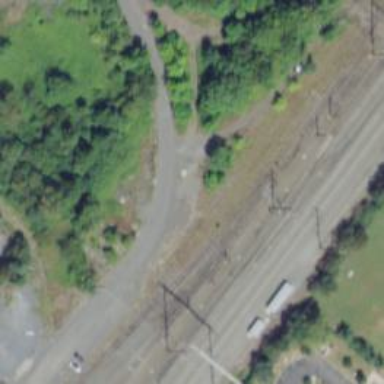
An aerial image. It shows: Abandoned railway yard.